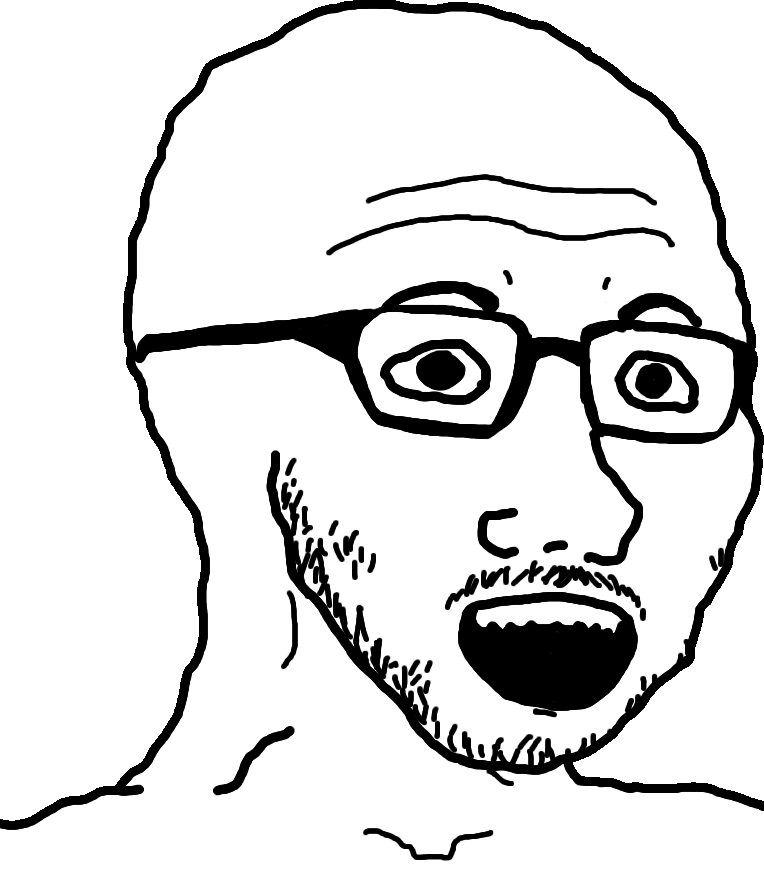
Label: 5_Soyjak